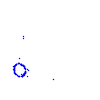
Particle: proton